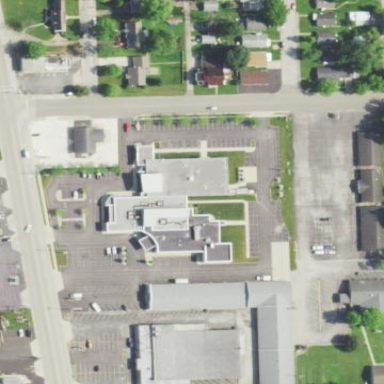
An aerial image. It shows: Building.